Interaction volume radius: 5 \u00c5
Interaction volume height: 10 \u00c5
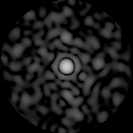
Disorder parameter: 0.8196